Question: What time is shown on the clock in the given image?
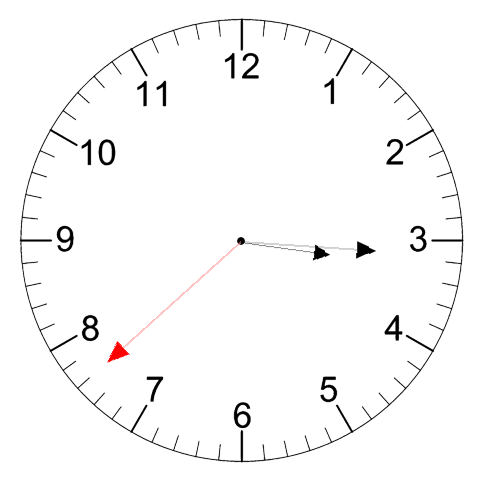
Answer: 03:15:38